Question: I have a git repository with a subtree that was added with
'''
git subtree add --prefix Agate git@github.com:eylvisaker/AgateLib.git master
'''
The problem is that Visual Studio wants to delete all these files. If I go ahead and commit, all these files will be deleted and the subtree is removed from the repo. However, 'git status' shows 'nothing to commit, working directory clean'. SourceTree also shows that there is nothing edited in the working copy. If I allow VS to commit the deleted files they get deleted from the repo. I can re-add the subtree but then VS still wants to delete it.

I'm using Visual Studio 2013 with its built-in git support. This happened after switching from submodules to using a subtree. I don't think that's relevant but maybe I'm wrong. My .git/config is listed below. I don't see anything out of the ordinary.
'''
[core]
repositoryformatversion = 0
filemode = false
bare = false
logallrefupdates = true
symlinks = false
ignorecase = true
hideDotFiles = dotGitOnly
[remote "origin"]
url = c:/devel/Games/Zodiac/zodiac-test
fetch = +refs/heads/*:refs/remotes/origin/*
[branch "master"]
remote = origin
merge = refs/heads/master
'''
How can I make Visual Studio not want to delete those files, and instead just allow me to edit/commit them as if they were part of this repository, as git subtree is supposed to allow me to do?
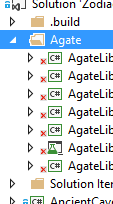
Answer: It looks like the '.gitmodules' from when I was using submodules was left over, and causing the problem. Executing 'git rm .gitmodules' resolved the problem. Visual Studio immediately noticed the change and decided it no longer wanted to delete my subtree.